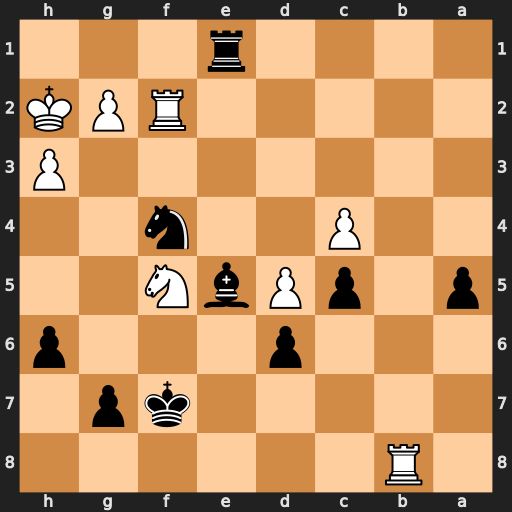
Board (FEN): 1R6/5kp1/3p3p/p1pPbN2/2P2n2/7P/5RPK/4r3
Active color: b
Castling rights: -
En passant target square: -
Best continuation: Nd3+ g3 Nxf2